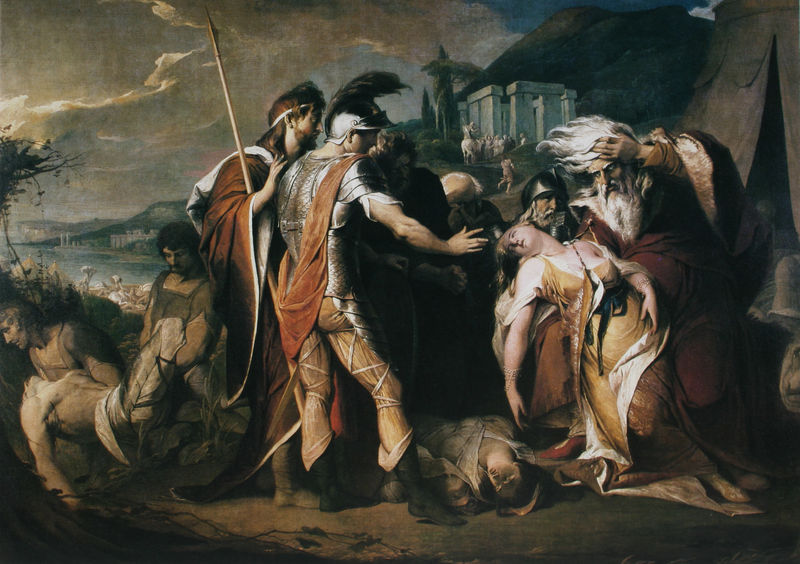
Titel: King Lear weeping over the Body of Cordelia
Künstler: James Barry
Standort: London
Institution: Tate Gallery
Schlagwörter: baum, berg, blau, dunkel, feder, gemälde, gewitter, hand, himmel, kampf, körper, mann, meer, nackt, schatten, umhang, wasser, weiß, wolken, bäume, fluss, frauen, gelb, grün, landschaft, menschen, see, stadt, braun, frau, geste, haar, hintergrund, kleider, licht, männer, nacht, raum, schwarz, szene, säulen, gebäude, rot, tiere, malerei, alt, bart, arme, stehen, steine, tod, tot, tragen, trauer, gesten, gold, haare, mantel, strick, tücher, gewänder, klassizismus, pflanze, stock, beine, bewölkt, federbusch, hintern, küste, liegen, vedute, stab, schleppen, fels, krieg, schlacht, sturm, wehen, lanze, soldaten, bucht, ruine, antike, greis, philosoph, wurzel, leichen, soldat, tote, verletzte, helm, stiefel, schuh, rüstung, rom, römer, helme, leichnam, krieger, historienmalerei, griechenland, umhänge, tempel, heilige, opfer, speer, rde, helmbusch, ohnmacht, prophet, römisch, zelt, delacroix, schnürung, kummer, antikes thema, germanen, legionäre, hem, ohnmächtig, bodnee, der sabinerinnen, meerhintergrund, zeltöffnung, tote frau, eer, izont, römischer legionär, normannen